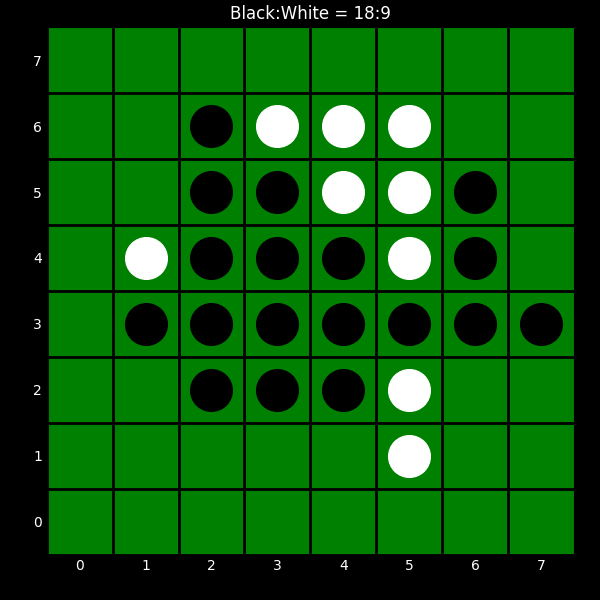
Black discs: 18
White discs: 9